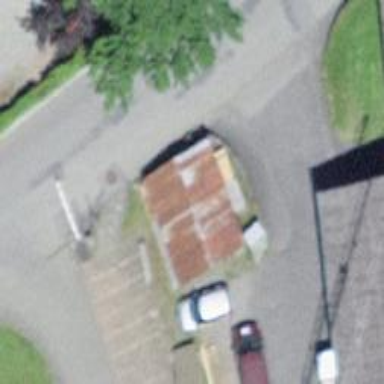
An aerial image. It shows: Bench.